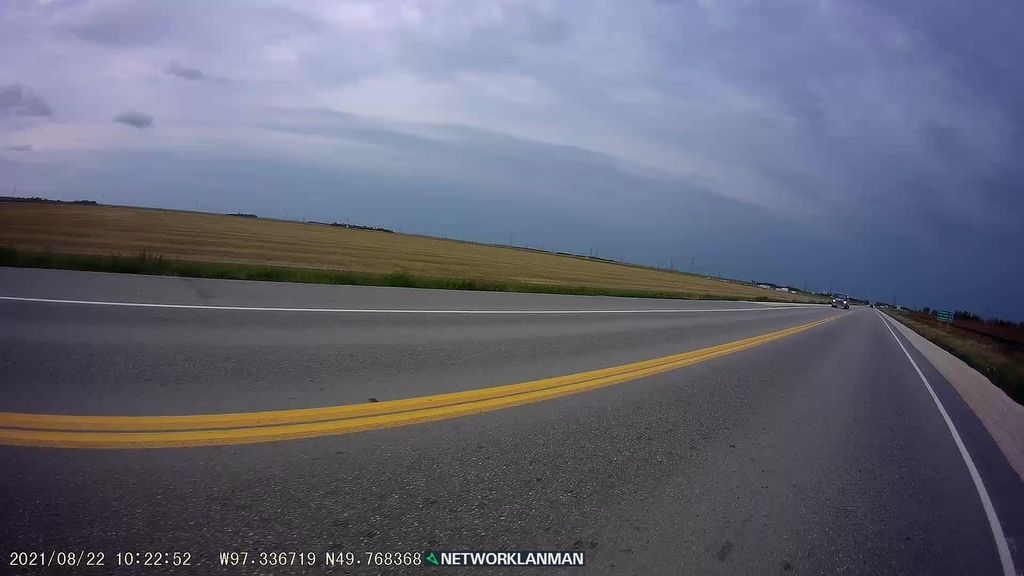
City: winnipeg